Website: crate-barrel
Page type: orders-overview
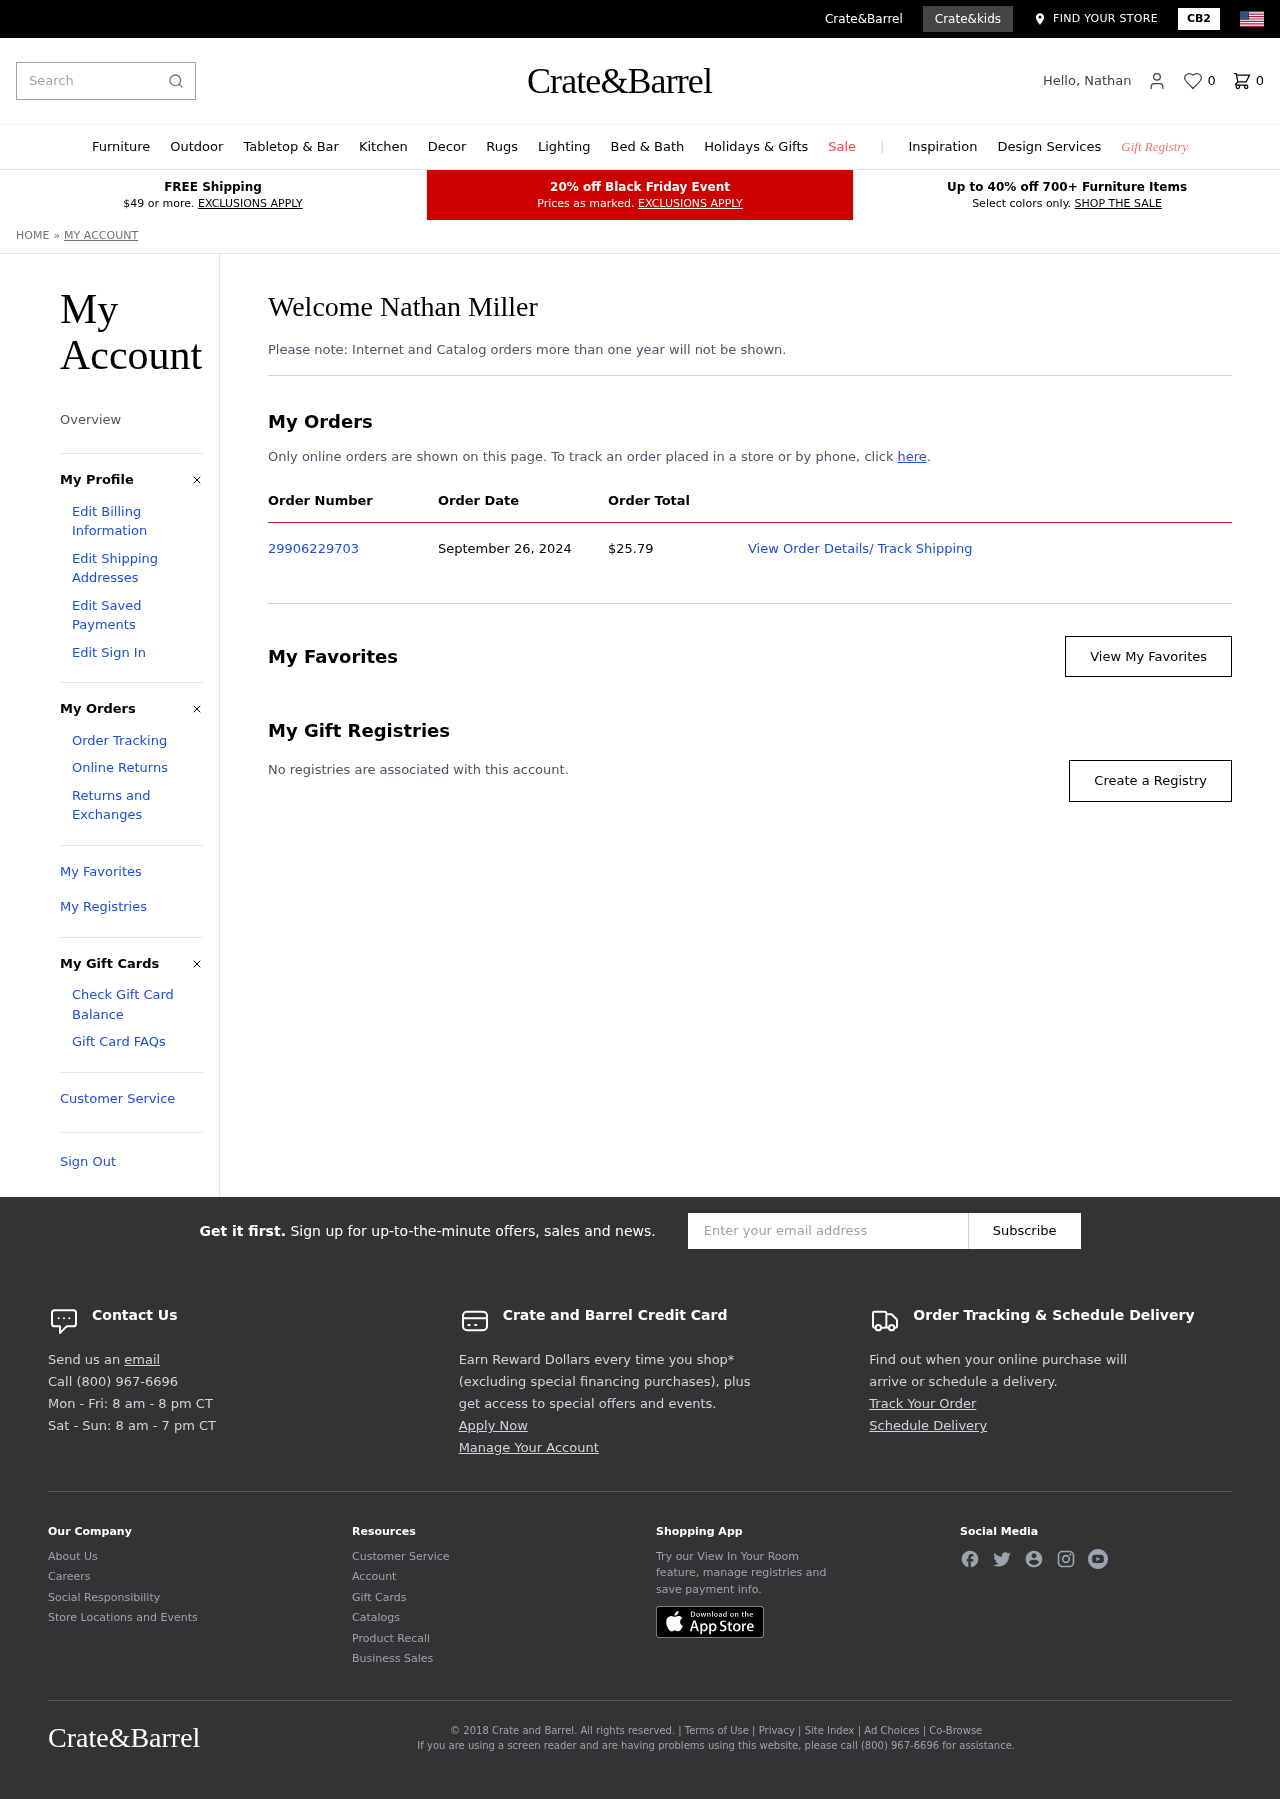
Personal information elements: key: PII_FIRSTNAME
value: Nathan
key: PII_FULLNAME
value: Nathan Miller
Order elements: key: ORDER_NUM_ITEMS
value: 0
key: ORDER_ID
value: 29906229703
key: ORDER_DATE
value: September 26, 2024
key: ORDER_TOTAL
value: $25.79
Search elements: key: HEADER_SEARCH
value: Search
Other elements: key: FAVORITES_COUNT
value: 0